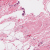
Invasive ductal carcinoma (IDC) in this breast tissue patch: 0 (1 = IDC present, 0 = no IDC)